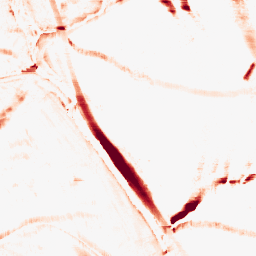
Category: morphological
Decomposition family: morphological_rect
Decomposition parameters: operation: opening
width: 20
height: 10
Upsampling method: bicubic_3x
Upsampling parameters: scale: 3
Upsampling scale: 3